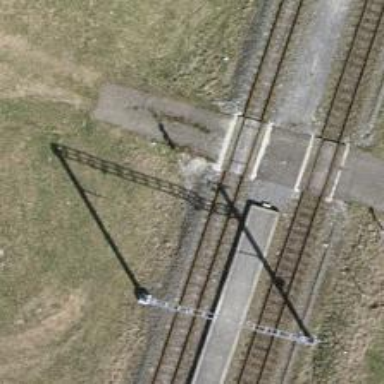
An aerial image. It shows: Narrow gauge railway with electrified contact lines.